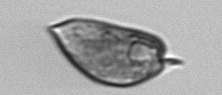
Label: Prorocentrum_micans